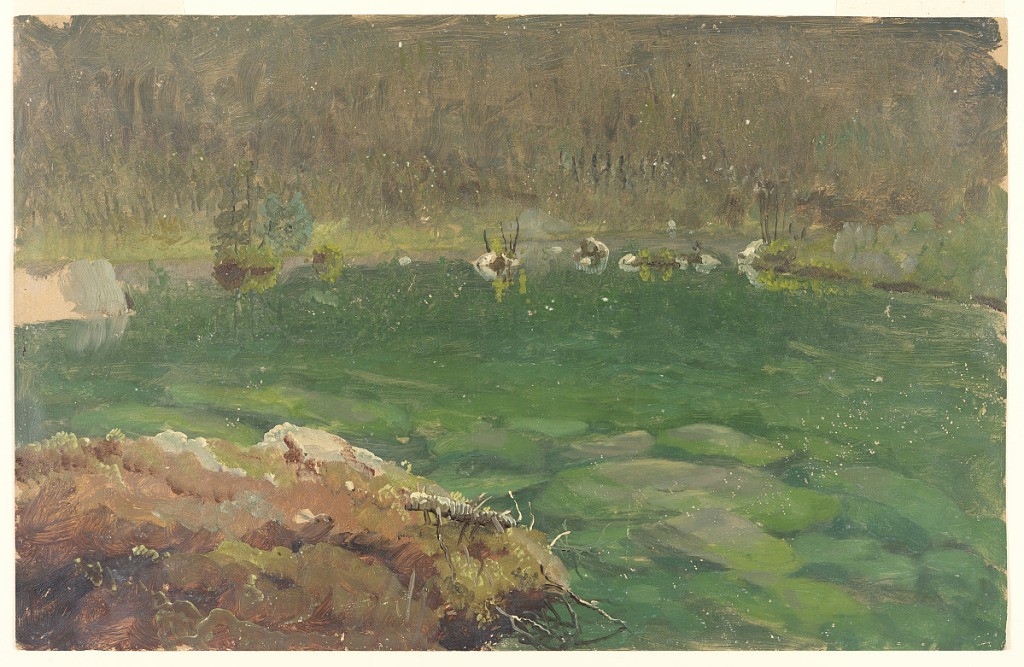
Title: Alpine Lake
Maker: Frederic Edwin Church, American, 1826–1900
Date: June - August, 1868
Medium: Oil and graphite on tan paperboard
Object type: Drawing
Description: Landscape sketch showing a view of a lake and its wooded shoreline, likely in the Bavarian or Bernese Alps. In the foreground, a grassy bank is shown at left while submerged rocks are visible just beneath the surface of the lake. The water extends from the foreground to the middle distance, where a curving, wooded shoreline hems in the like. In the background, a forest is loosely rendered in shades of green and brown.